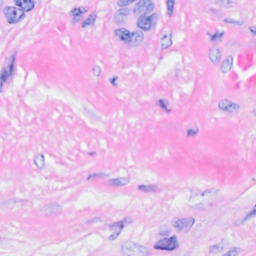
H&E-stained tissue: Breast